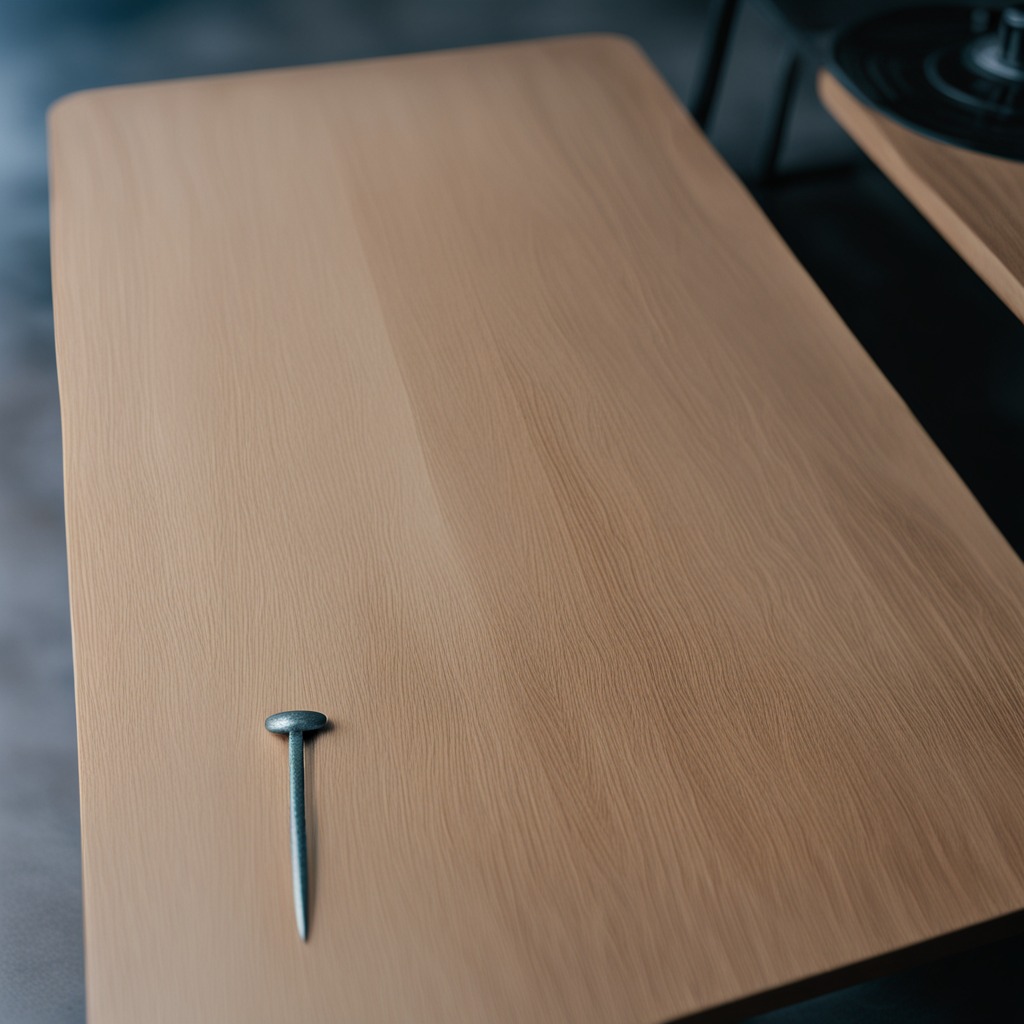
An iron nail is lying on a table with faint burn marks in a small garage at twilight.